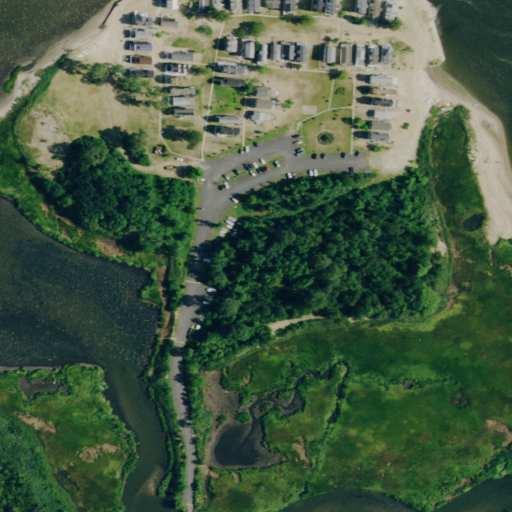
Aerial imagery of island in New Jersey named Barley Point Island containing herbaceous wetlands, medium intensity development, woody wetlands, open water, low intensity development, high intensity development, barren land, and open development